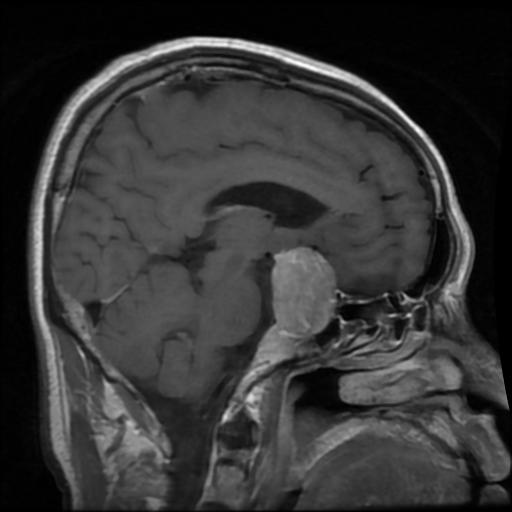
Label: pituitary